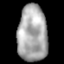
Tissue: lung
Cell type: Endothelial cells
Senescence score: 0.2345
Nuclear area (px): 1643
Mean DAPI intensity: 167.654